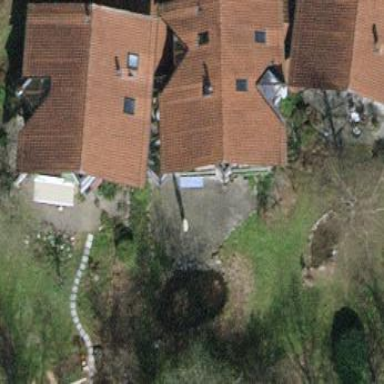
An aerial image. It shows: Detached building.